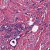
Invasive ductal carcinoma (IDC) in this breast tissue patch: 1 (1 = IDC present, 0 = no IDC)